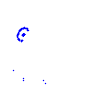
Particle: kaon